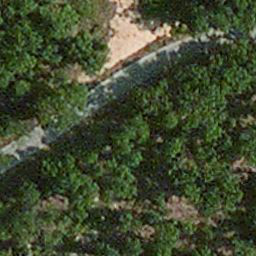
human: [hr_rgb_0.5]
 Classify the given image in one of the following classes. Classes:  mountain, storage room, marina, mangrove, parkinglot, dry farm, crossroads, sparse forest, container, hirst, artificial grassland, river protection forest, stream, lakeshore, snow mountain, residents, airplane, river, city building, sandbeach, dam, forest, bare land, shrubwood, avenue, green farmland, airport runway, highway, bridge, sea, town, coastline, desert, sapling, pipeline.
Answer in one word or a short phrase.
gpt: avenue